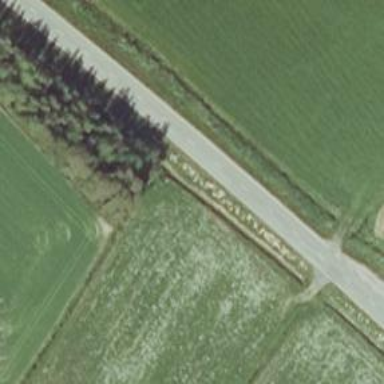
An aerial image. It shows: Asphalt road designated as trunk highway.